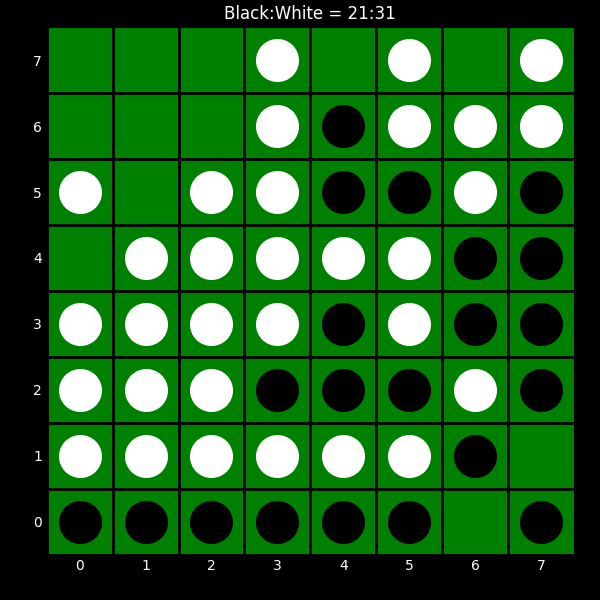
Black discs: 21
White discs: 31